Question: I want to make USB bootable, but I am getting following error as I click

How can I solve this issue.
Thanks
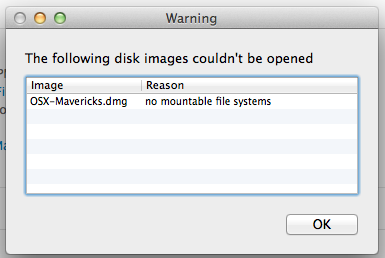
Answer: Try to download/re-create the image again. It's corrupted.